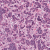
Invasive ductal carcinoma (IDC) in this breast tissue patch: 1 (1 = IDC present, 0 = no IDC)